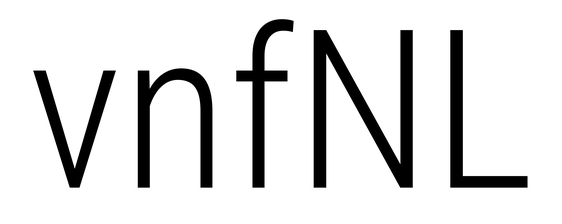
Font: Roboto_Condensed_Light